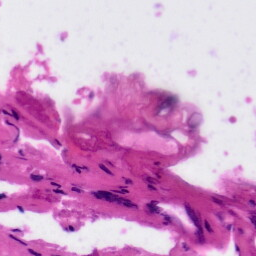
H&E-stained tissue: Tonsil